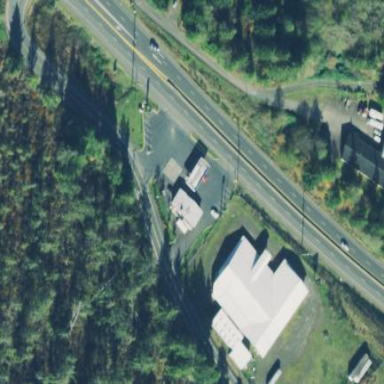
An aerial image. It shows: Fuel station.